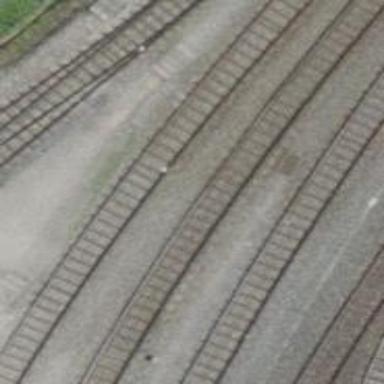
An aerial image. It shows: Railway yard in service.